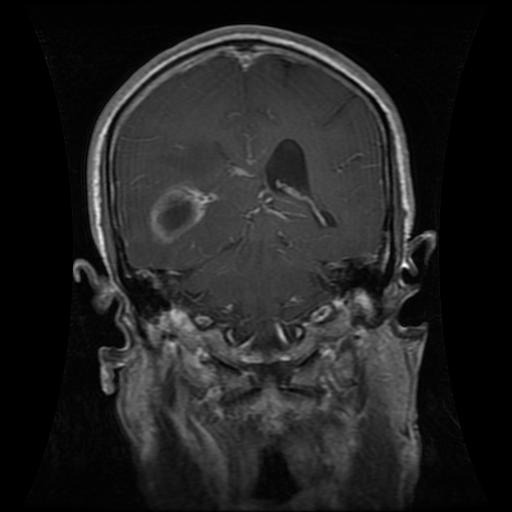
Label: glioma